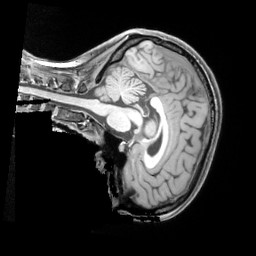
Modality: T1w
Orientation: sagittal